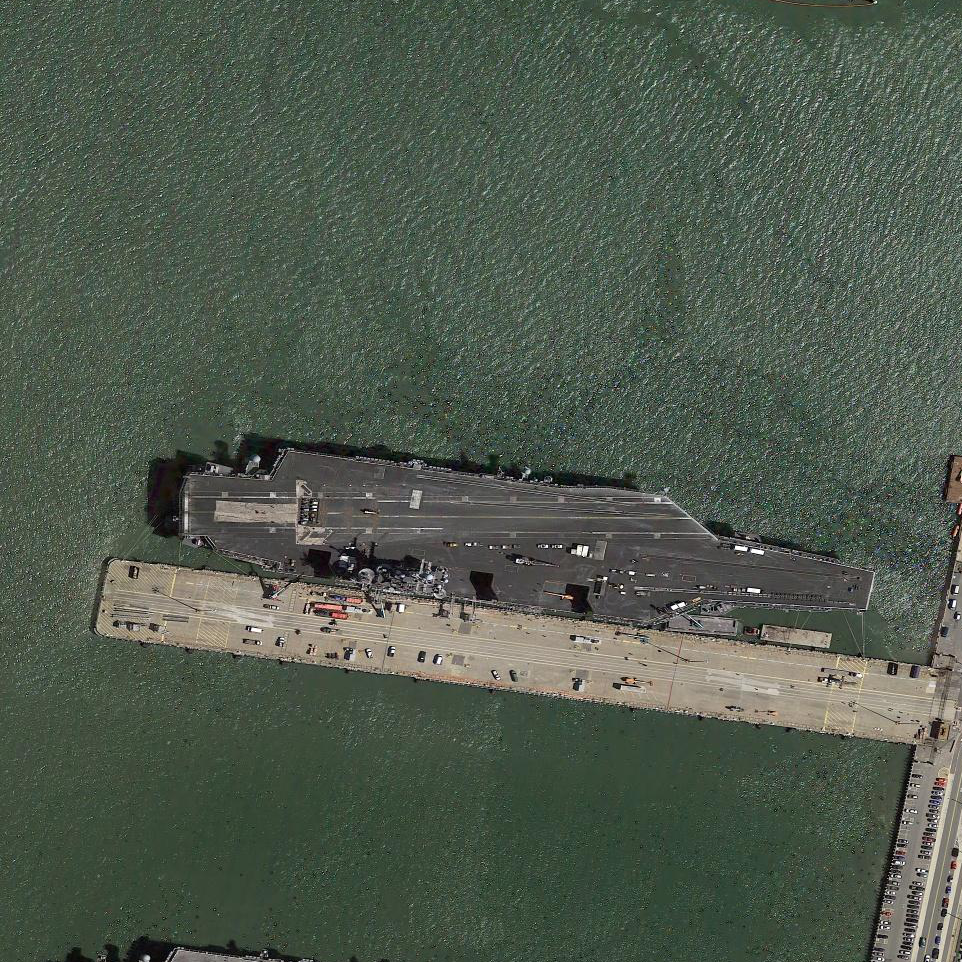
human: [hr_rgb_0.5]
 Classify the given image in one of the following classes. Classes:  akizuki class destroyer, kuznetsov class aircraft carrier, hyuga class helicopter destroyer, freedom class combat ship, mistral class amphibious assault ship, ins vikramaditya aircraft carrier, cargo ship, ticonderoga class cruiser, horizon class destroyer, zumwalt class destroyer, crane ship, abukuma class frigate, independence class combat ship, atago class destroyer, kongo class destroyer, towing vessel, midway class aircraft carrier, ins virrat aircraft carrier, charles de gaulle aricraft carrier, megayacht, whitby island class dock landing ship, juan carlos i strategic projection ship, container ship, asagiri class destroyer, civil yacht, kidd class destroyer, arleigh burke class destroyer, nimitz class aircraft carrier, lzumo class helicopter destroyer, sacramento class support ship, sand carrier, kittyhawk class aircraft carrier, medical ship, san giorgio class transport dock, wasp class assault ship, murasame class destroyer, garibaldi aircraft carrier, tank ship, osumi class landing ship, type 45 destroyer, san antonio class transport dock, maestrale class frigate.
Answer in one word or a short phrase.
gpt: Nimitz class aircraft carrier